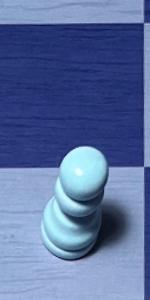
Label: Pawn_White